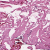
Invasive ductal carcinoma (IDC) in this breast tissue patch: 0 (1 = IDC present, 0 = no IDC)